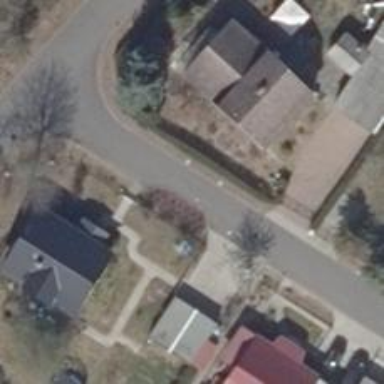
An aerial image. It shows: Traffic calming feature called choker.